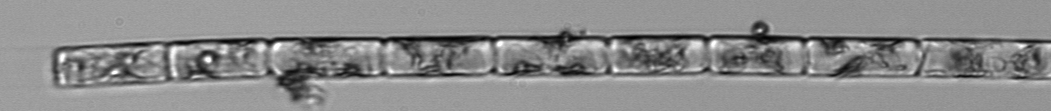
Label: Guinardia_delicatula